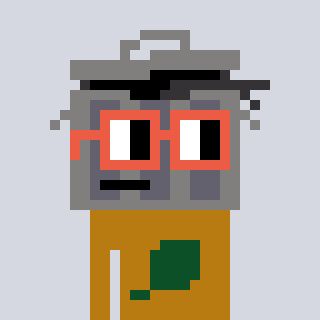
a pixel art character with square orange glasses, a trashcan-shaped head and a gold-colored body on a cool background